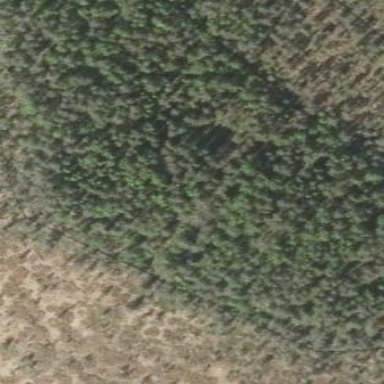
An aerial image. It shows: Woodland consisting mainly of needle-leaved trees.